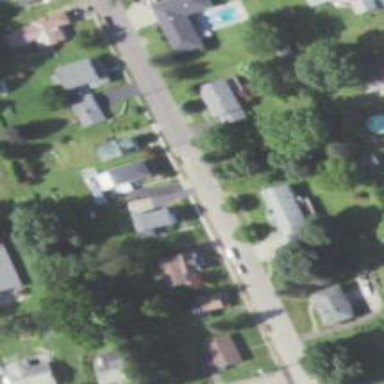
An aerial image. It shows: Residential road with sidewalk on the left side.